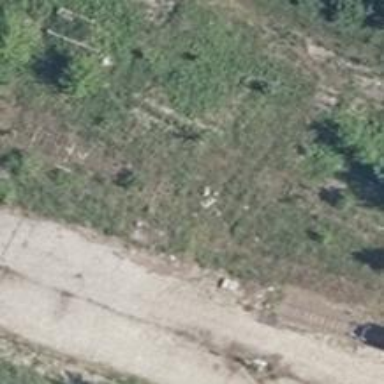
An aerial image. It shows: Abandoned railway.